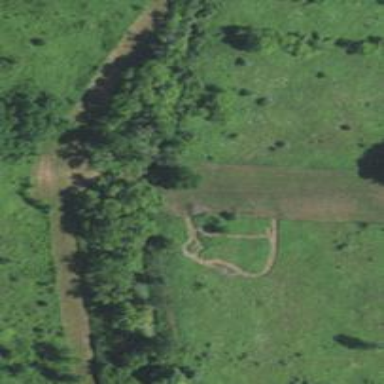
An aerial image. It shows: Culvert tunnel.